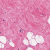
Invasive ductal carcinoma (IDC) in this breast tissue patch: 0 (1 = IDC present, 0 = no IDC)